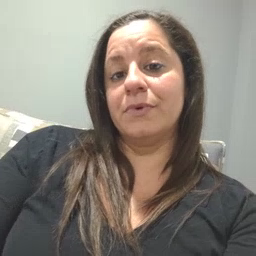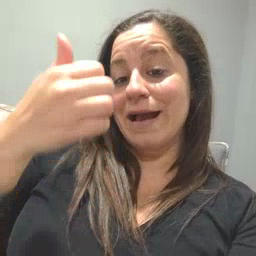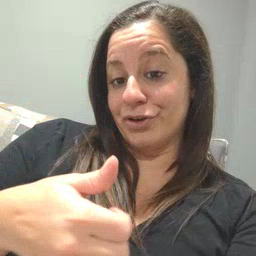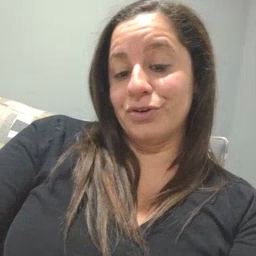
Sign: every